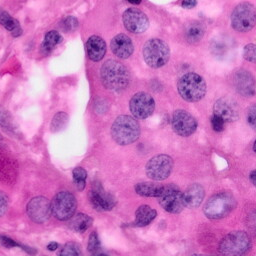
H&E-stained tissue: Pancreatic